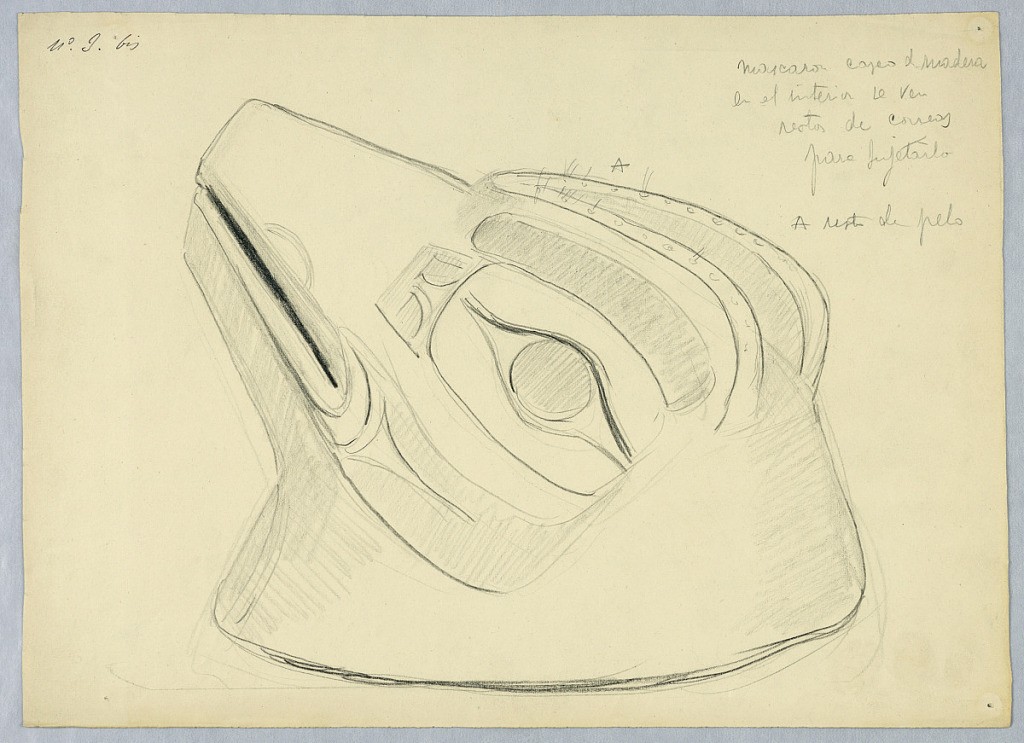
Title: Tlingit (Indigenous Alaskan) Helmet
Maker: Raimundo de Madrazo, Spanish, 1841–1920
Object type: Drawing
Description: Indigenous Alaska (Tlingit) helmet brought to Spain by  Alejandro Malaspina in 1791, and held at the Museo de América, Madrid, inventory no. 13911